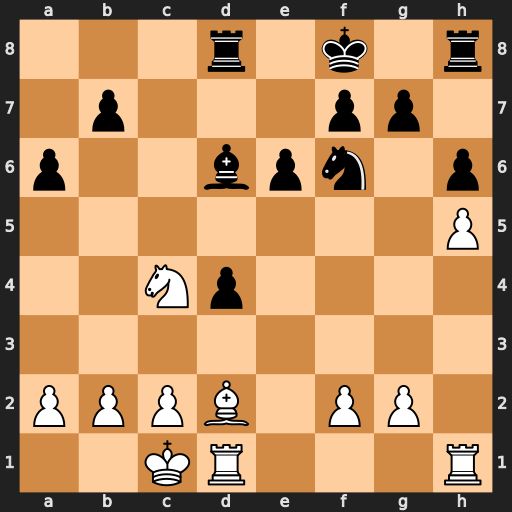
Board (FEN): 3r1k1r/1p3pp1/p2bpn1p/7P/2Np4/8/PPPB1PP1/2KR3R
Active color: w
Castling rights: -
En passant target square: -
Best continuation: Nxd6 Rxd6 Bb4